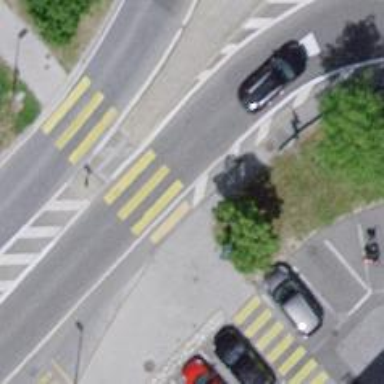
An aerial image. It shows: Uncontrolled zebra crossing with central island.